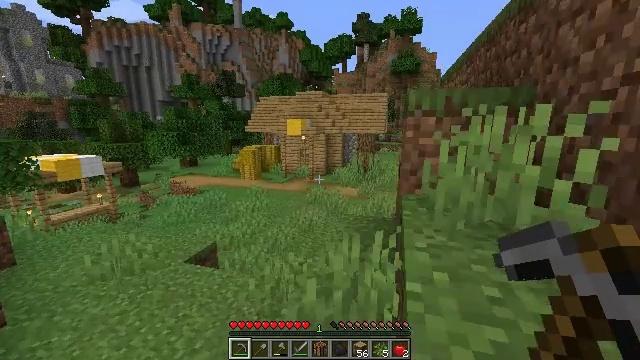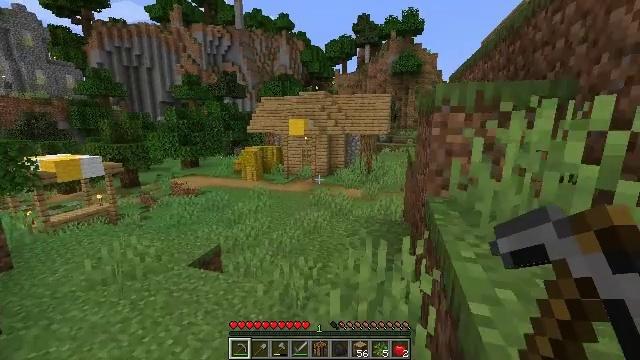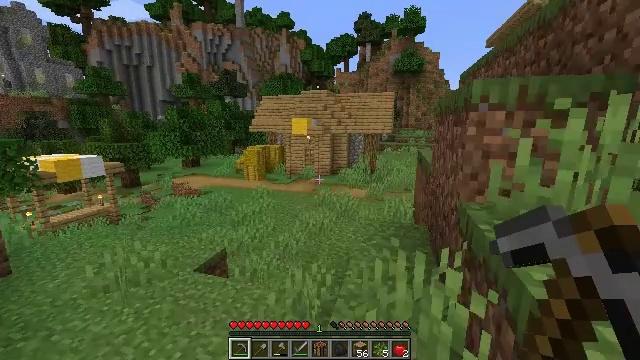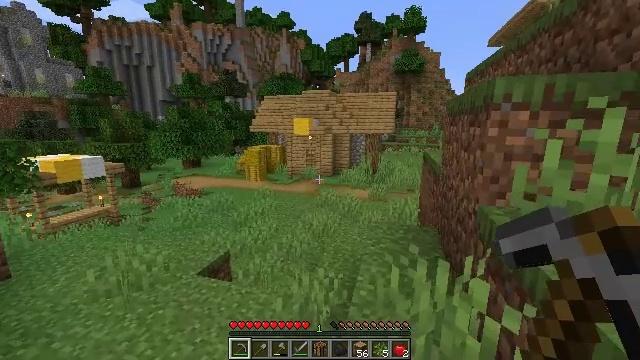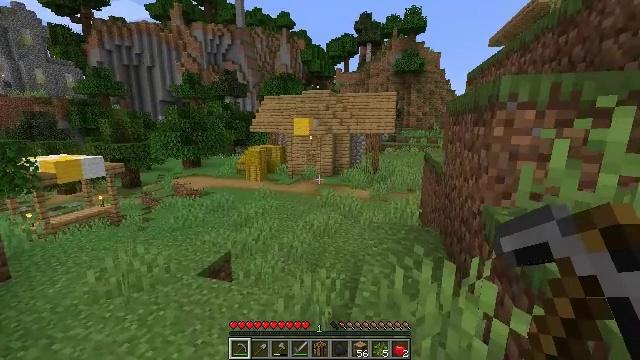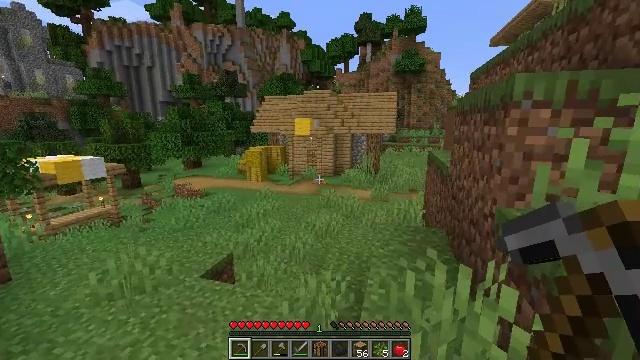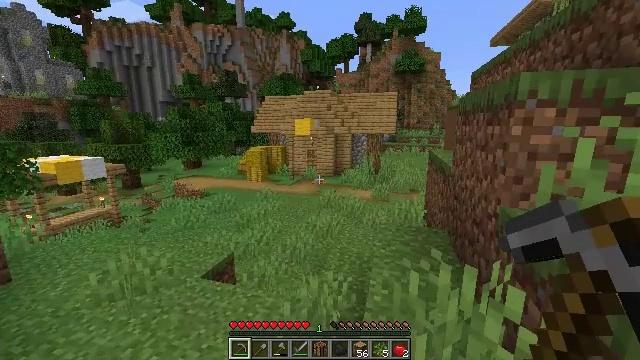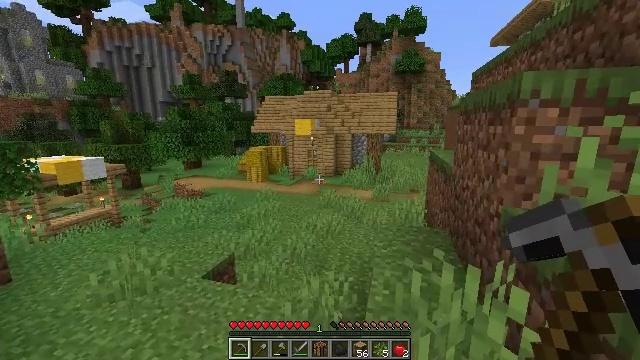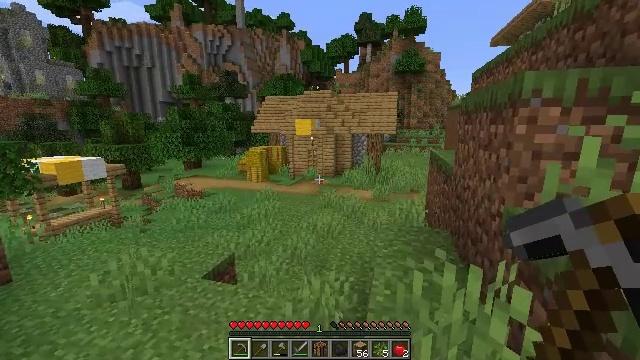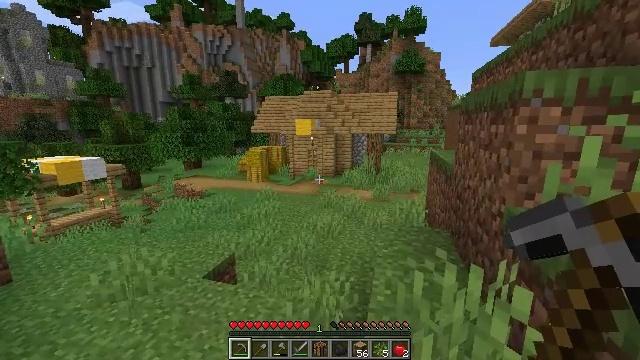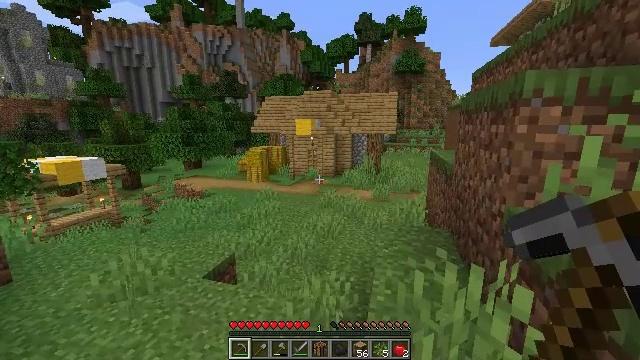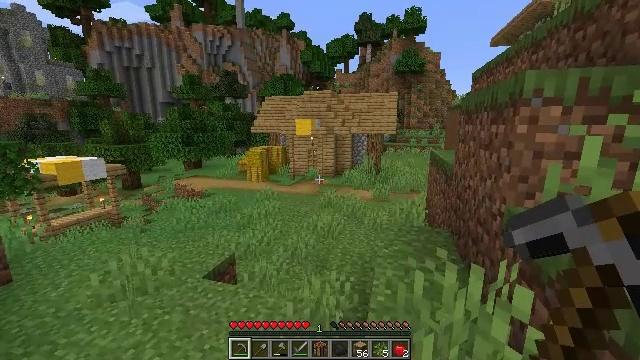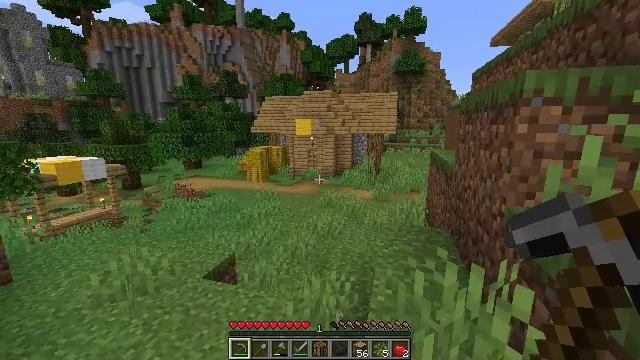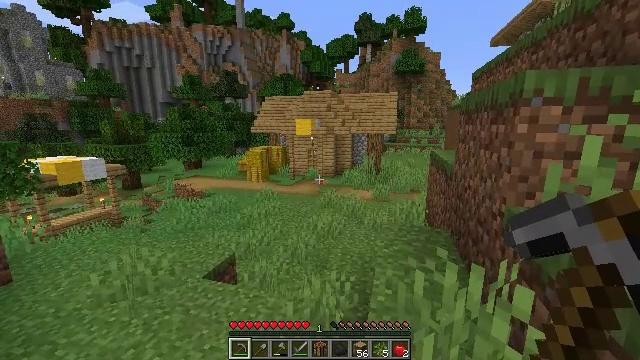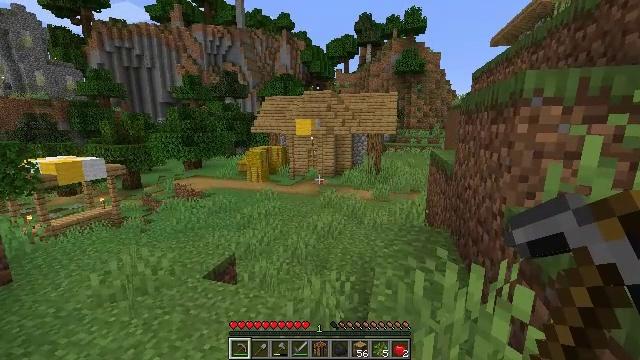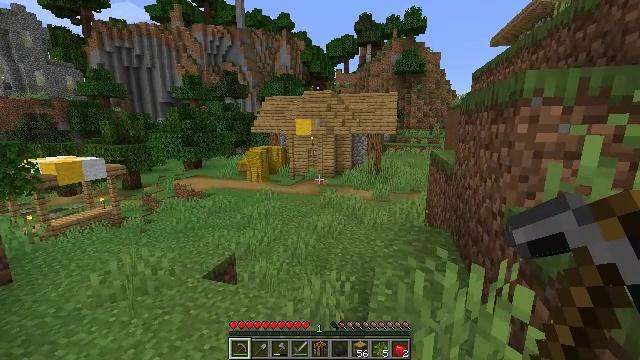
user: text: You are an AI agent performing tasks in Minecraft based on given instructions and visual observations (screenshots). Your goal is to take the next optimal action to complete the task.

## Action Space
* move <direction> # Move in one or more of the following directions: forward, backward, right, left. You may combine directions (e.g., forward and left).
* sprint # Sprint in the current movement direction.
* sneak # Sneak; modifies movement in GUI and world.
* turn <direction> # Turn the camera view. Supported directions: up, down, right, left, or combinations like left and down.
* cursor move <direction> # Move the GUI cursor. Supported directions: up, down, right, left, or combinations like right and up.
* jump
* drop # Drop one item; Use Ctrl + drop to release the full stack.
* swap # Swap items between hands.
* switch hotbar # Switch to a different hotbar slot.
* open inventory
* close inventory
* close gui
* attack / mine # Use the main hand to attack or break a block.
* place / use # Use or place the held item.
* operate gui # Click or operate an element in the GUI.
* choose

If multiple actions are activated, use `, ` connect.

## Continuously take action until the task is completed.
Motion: motion action
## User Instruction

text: Gather hay blocks from the farm.
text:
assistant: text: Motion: move forward and move left
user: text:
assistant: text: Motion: move forward and move left
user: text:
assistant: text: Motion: no_op
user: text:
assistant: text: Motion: no_op
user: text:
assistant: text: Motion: no_op
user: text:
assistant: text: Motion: no_op
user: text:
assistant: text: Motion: no_op
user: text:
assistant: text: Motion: no_op
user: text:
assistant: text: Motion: no_op
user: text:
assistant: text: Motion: no_op
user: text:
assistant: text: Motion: no_op
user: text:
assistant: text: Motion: no_op
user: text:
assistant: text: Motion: no_op
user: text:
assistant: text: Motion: no_op
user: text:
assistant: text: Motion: no_op
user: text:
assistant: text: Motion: no_op
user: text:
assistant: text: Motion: no_op
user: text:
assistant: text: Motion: no_op
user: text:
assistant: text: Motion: no_op
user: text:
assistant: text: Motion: no_op
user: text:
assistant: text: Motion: no_op
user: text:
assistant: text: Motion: no_op
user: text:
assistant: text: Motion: no_op
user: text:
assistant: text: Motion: no_op
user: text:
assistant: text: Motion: no_op
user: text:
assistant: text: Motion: no_op
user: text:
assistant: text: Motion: no_op
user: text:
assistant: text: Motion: no_op
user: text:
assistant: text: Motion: no_op
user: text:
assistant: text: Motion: no_op